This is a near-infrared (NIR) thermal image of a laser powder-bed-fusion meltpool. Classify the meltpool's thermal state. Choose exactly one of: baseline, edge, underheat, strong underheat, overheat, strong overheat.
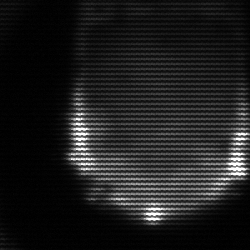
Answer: edge